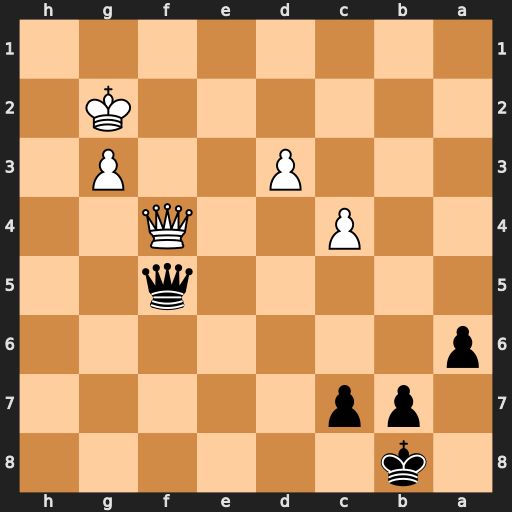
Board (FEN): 1k6/1pp5/p7/5q2/2P2Q2/3P2P1/6K1/8
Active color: b
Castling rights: -
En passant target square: -
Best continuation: Qxf4 gxf4 a5 Kf3 a4